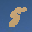
Label: 5